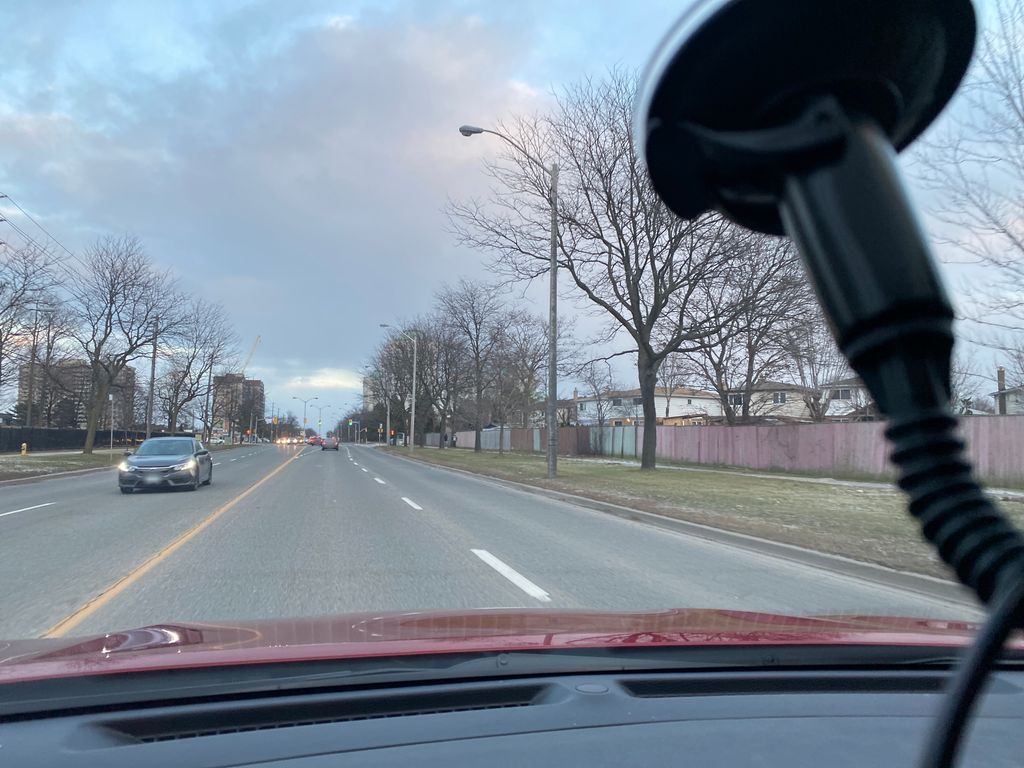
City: toronto